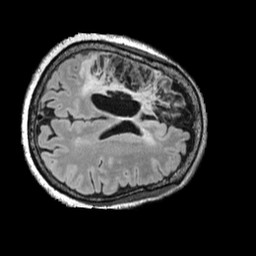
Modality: FLAIR
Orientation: axial
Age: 61
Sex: female
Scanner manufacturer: siemens
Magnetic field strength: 3 T
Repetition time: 5 s
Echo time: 0.387 s